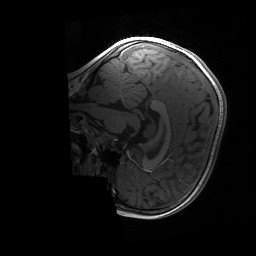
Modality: T1w
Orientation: sagittal
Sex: female
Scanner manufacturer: siemens
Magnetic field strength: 3 T
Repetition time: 1.9 s
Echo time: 0.00243 s